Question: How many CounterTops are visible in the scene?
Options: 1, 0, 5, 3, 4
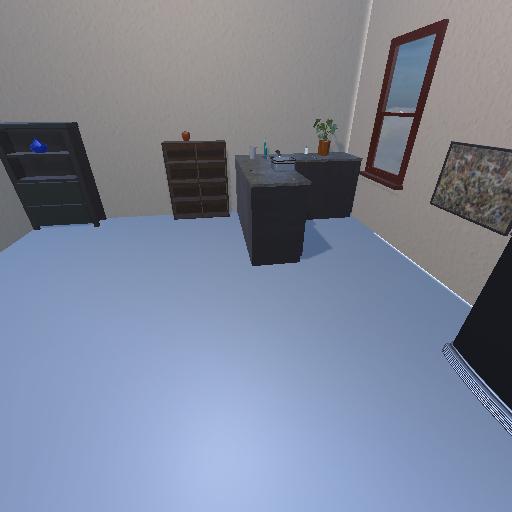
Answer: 1